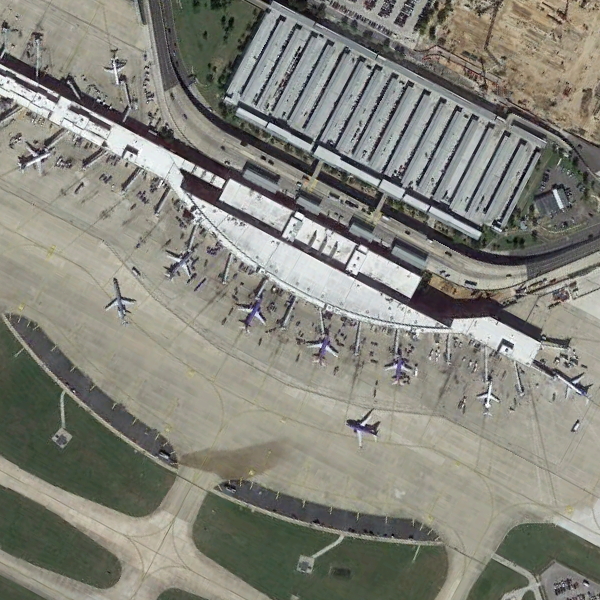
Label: Airport